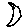
Label: moon